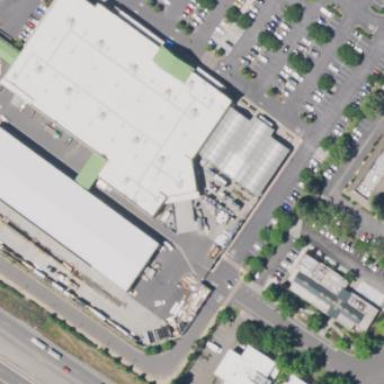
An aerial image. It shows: Retail building.